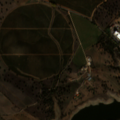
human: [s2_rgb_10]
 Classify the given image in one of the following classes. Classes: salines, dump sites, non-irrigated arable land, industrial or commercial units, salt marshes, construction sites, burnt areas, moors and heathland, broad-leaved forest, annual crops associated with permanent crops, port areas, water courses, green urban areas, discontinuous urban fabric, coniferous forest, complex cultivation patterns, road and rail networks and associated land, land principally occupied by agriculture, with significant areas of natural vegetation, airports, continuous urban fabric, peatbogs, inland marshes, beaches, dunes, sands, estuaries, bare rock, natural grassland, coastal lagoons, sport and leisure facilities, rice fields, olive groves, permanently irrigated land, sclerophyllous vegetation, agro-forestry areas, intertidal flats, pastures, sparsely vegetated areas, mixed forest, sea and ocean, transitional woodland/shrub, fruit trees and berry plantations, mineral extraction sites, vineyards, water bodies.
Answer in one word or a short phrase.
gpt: olive groves, complex cultivation patterns, agro-forestry areas, water bodies